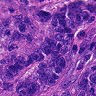
Metastatic tissue present: yes